Field crop: maize
Growth stage: 2
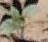
Species: datura